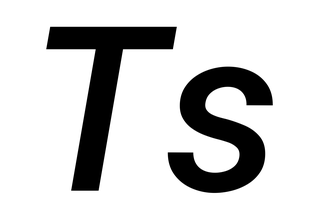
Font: Roboto-Italic_Medium_Italic